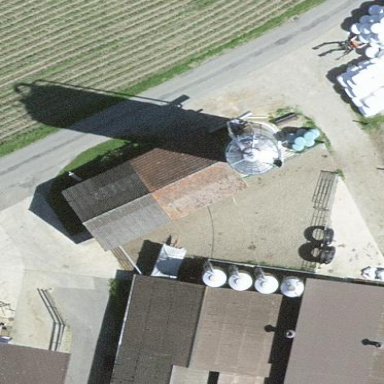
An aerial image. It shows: Rural barn.